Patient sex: M
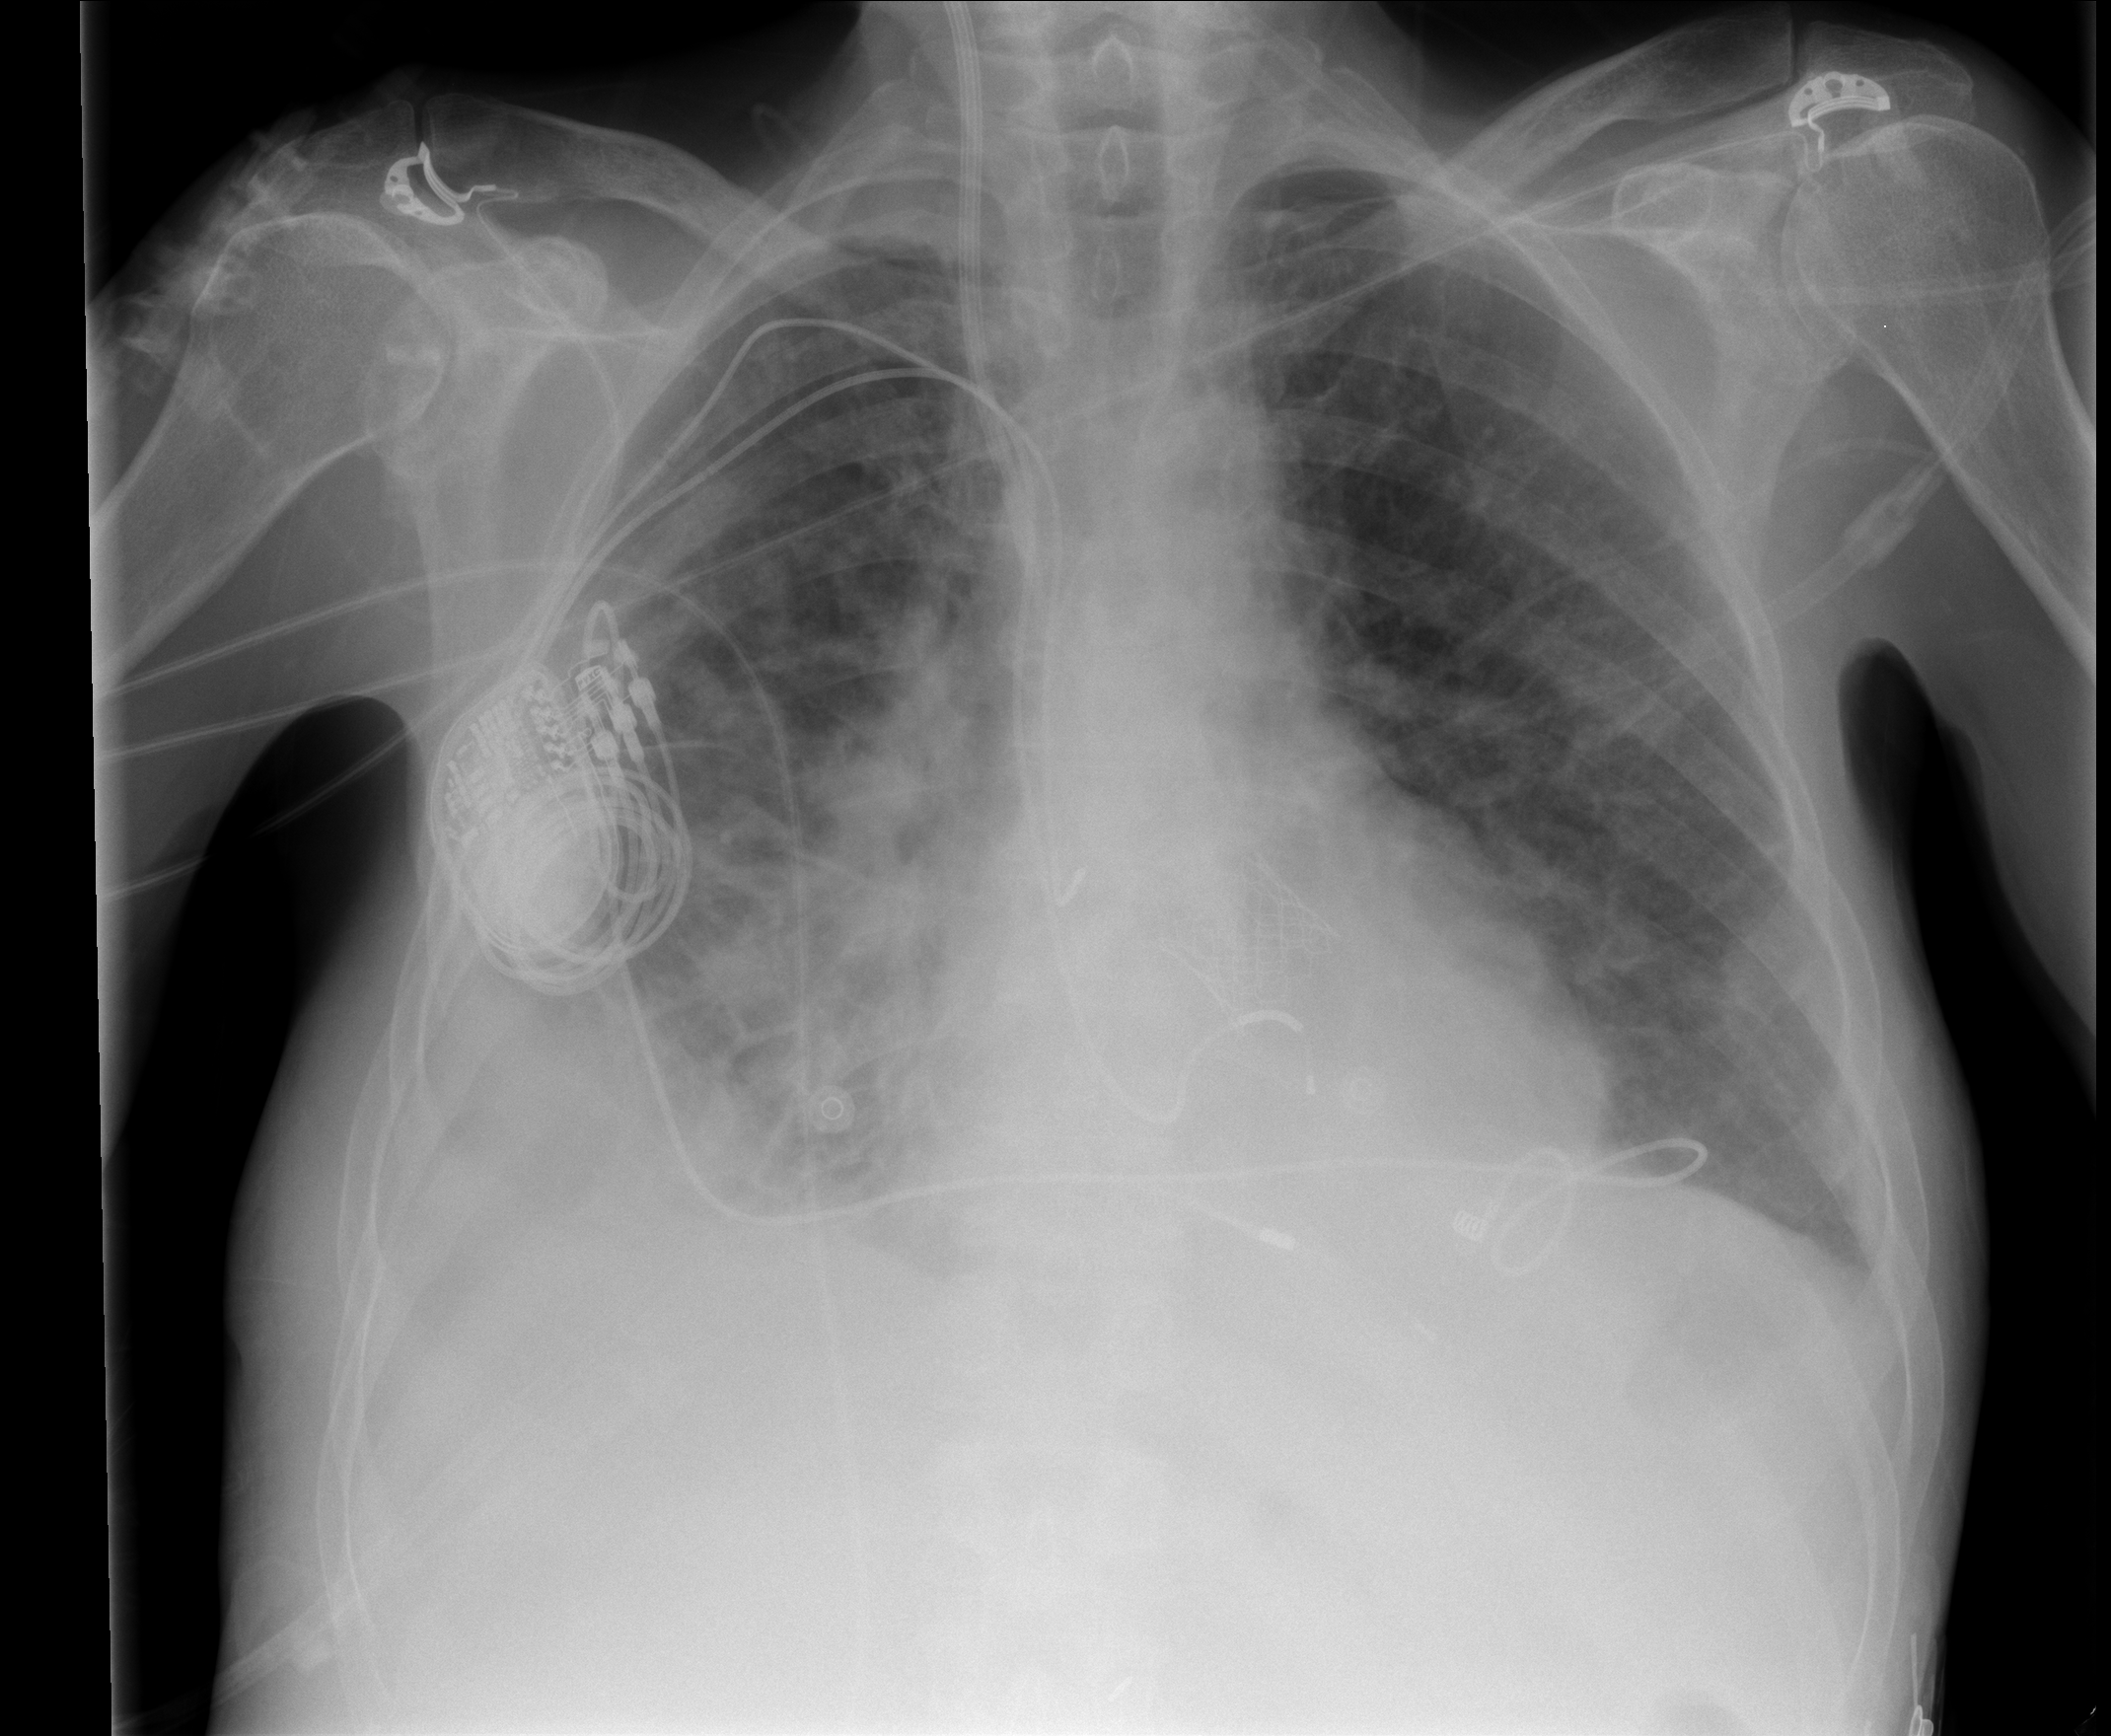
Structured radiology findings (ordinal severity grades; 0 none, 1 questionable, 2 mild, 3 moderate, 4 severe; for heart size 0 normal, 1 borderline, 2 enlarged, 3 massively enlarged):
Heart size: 0
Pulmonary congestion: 3
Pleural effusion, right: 3
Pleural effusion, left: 1
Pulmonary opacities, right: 3
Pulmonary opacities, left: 0
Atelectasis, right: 3
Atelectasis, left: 2